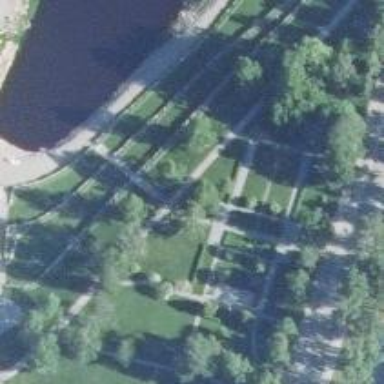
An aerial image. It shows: Park.